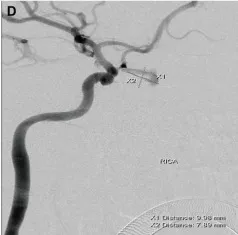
The preoperative evaluation and surgical process in Case 1. (D) A pseudoaneurysm is visualized arising from the ophthalmic artery in the early arterial phase of ophthalmic artery after contrast injection.
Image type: radiology (ct)